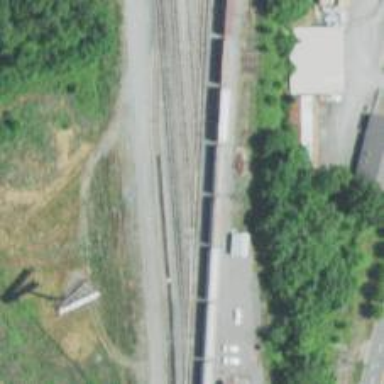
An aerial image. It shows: Railway yard in service.